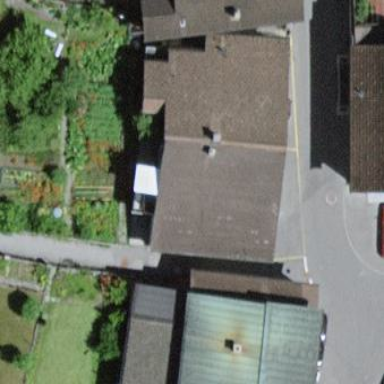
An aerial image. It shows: Historic building.